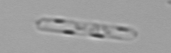
Label: Cerataulina_pelagica